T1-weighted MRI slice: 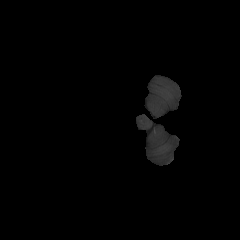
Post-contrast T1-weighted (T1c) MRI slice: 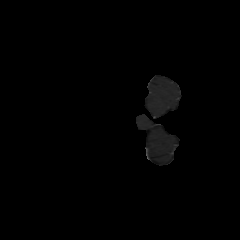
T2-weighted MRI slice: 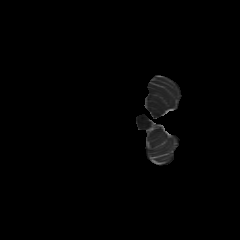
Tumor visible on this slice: no